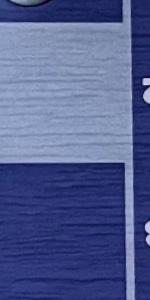
Label: Empty